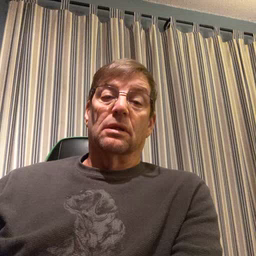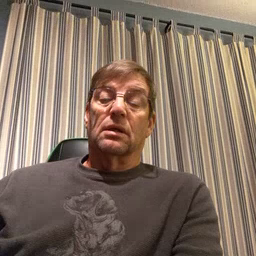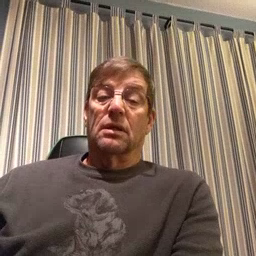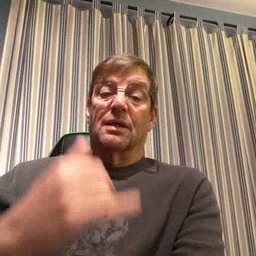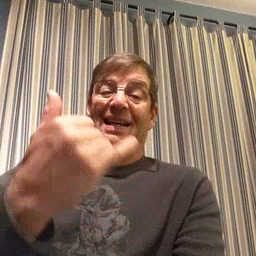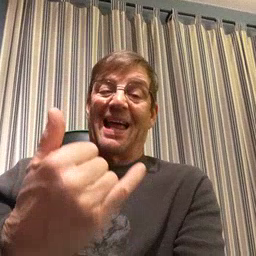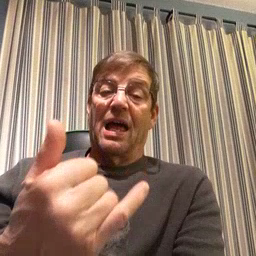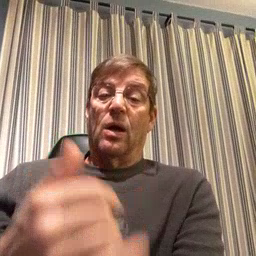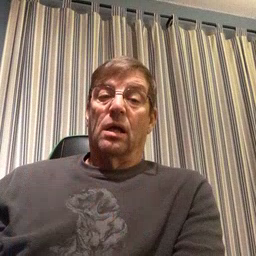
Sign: now